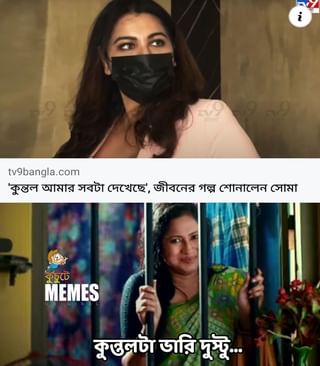
Text: কুন্তল আমার সবটা দেখেছে' জীবনের গল্প শোনালেন সোমা কুন্তলটা ভারি দুষ্টু...
Label: Hate
Hate category: Political
Targeted group: Organization